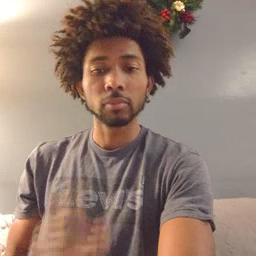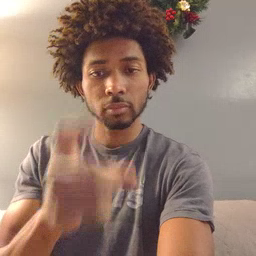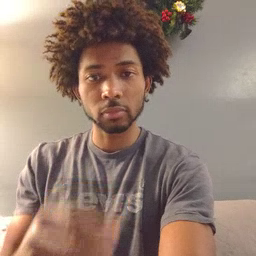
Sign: gift